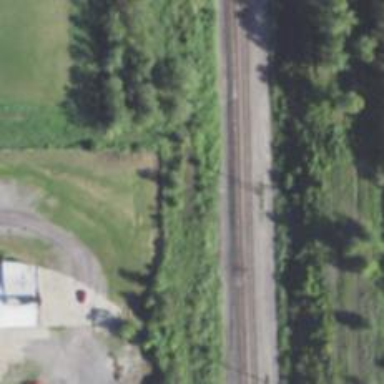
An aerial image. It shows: Abandoned railway.